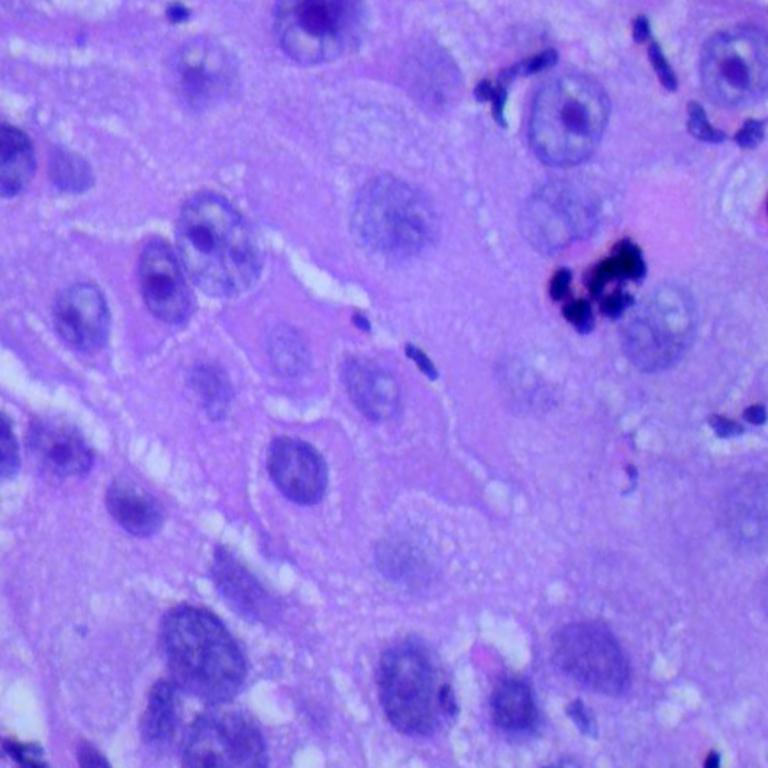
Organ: lung
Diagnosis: squamous carcinomas